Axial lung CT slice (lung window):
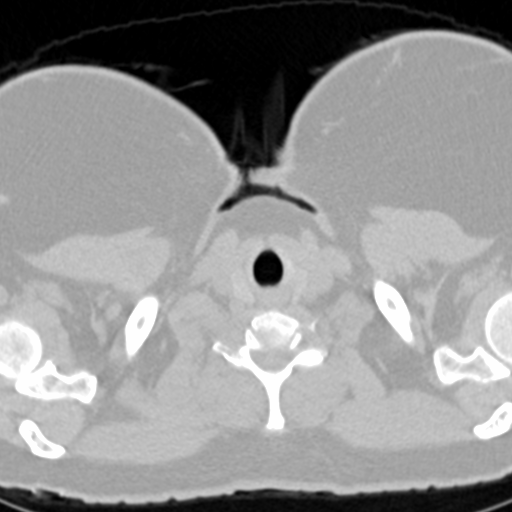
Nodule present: no